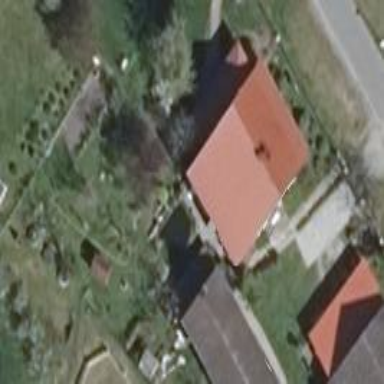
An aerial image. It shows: Building with gabled red roof. The roof is oriented across the structure.